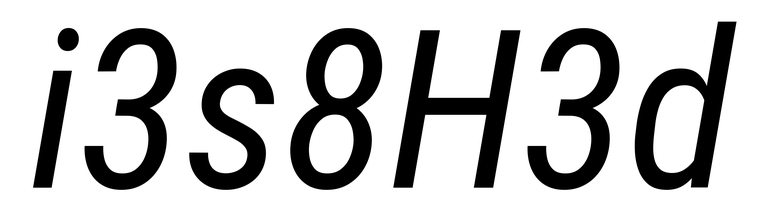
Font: Roboto-Italic_Condensed_Italic